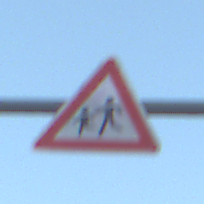
Verkehrszeichen: KinderRechts
Umgebung: Outdoor, Nature
Tageszeit: SunriseSunset
Wetter: Clear
Licht: Natural
Jahreszeit: NotSpecified
Kontrast: LowContrast